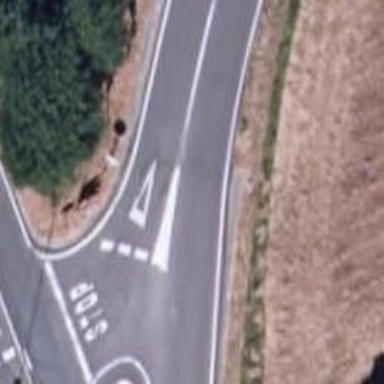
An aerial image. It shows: Road with "give way" sign.